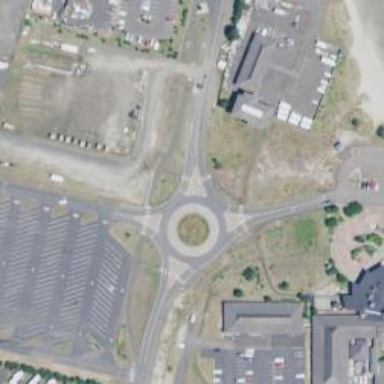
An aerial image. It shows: Unclassified road featuring roundabout.